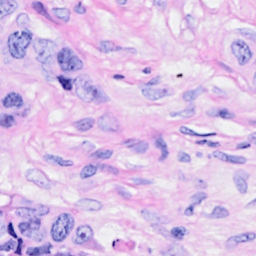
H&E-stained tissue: Breast